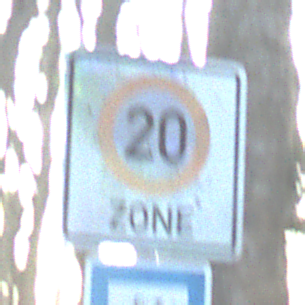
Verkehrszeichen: BeginnZone20
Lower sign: SackgasseRadverkehrDurchlaessig
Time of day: SunriseSunset
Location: Outdoor (Nature)
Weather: Clear
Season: Winter
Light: Natural